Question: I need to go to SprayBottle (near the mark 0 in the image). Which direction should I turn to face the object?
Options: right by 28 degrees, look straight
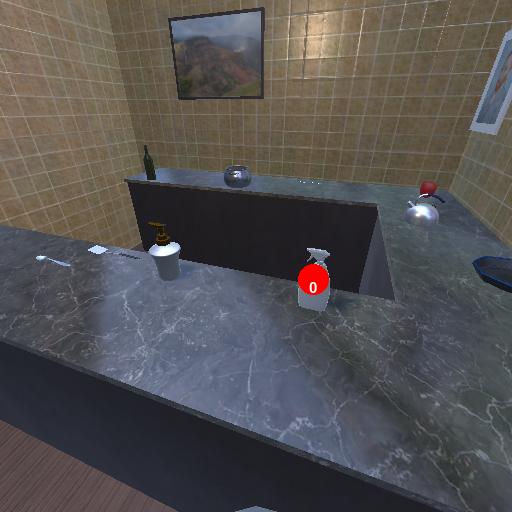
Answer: right by 28 degrees